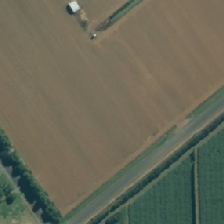
Land cover: shortrotation_cropland